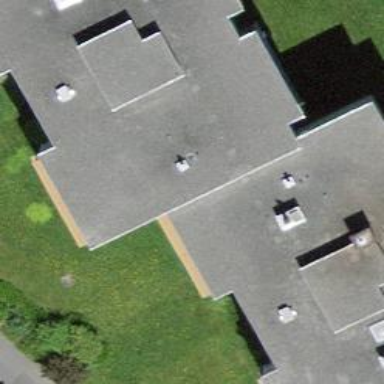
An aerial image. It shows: Flat-roofed building.